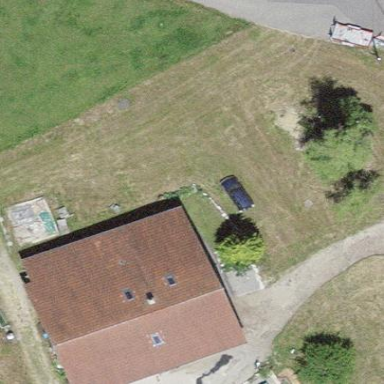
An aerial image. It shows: Farm building.